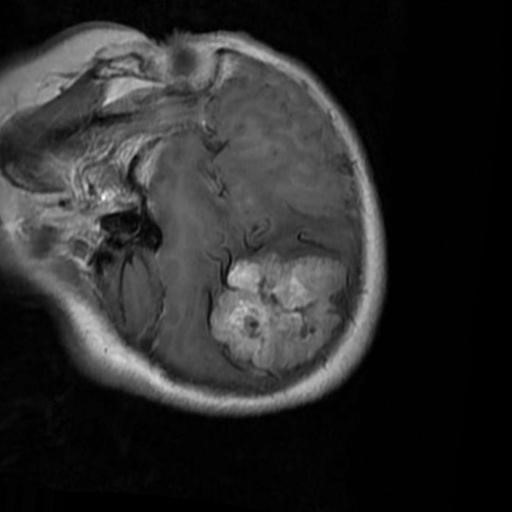
Label: brain_menin